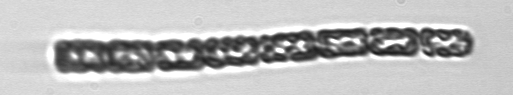
Label: Dactyliosolen_fragilissimus